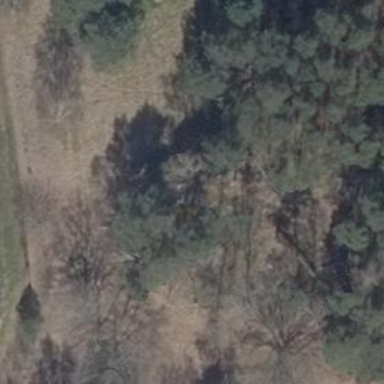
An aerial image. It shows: Hunting stand.